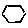
Label: hexagon